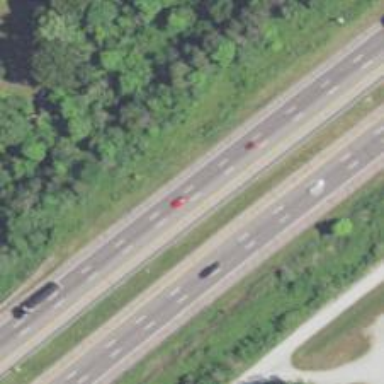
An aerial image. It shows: Asphalt motorway.